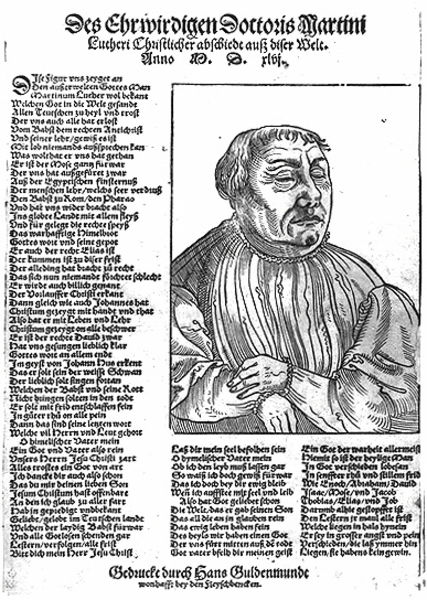
Titel: Bildnis des Martin Luther
Künstler: Hans Guldenmund
Institution: (Seriendruck)
Schlagwörter: kopf, mann, weiß, brust, finger, frisur, grau, haar, mund, nase, profil, schwarz, stirn, zeichen, blick, alt, hemd, arme, augen, falten, gesicht, kragen, rahmen, tod, tot, ärmel, bild, bildnis, hals, hände, portrait, porträt, kirche, gewand, haare, mantel, blatt, augenbrauen, brustbild, kinn, lippen, pony, holzschnitt, schrift, wangen, papier, ruhe, backen, grafik, graphik, spalten, papst, dick, einfach, brauen, deutsch, faltenwurf, geschlossen, lider, buch, druck, linolschnitt, schwarz-weiß, radierung, stich, titel, seite, illustration, text, zeitung, überschrift, gebet, krause, augenlider, geschlossene augen, buchdruck, talar, halbprofil, mönch, luther, heiliger, gelehrter, hans, zeilen, kupferstich, gedruckt, flugblatt, altdeutsch, abbildung, dicklich, doktor, dokument, bet, martin, reformation, schlecht, bartlos, druckschrift, textspalten, artikel, rofil, majuskel, martin luther, feist, tich, reformator, protestant, ablass, amateur, nachruf, martini, eriendruck, st, pferstich, todesanzeige, ldruck, guldenmunde, lutherianer, schlossen, tod luthers, prothestant